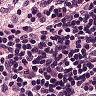
Metastatic tissue present: no